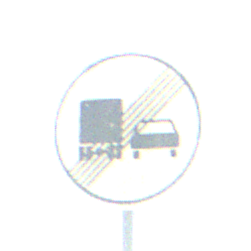
Verkehrszeichen: EndeUeberholverbotKraftfahrzeuge
Umgebung: Outdoor, Nature
Tageszeit: MorningAfternoon
Wetter: PartlyCloudy
Licht: Natural
Jahreszeit: NotSpecified
Kontrast: HighContrast